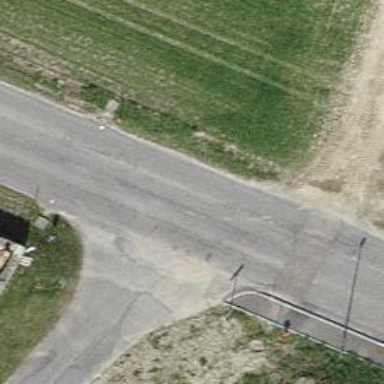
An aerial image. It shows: Tertiary road.